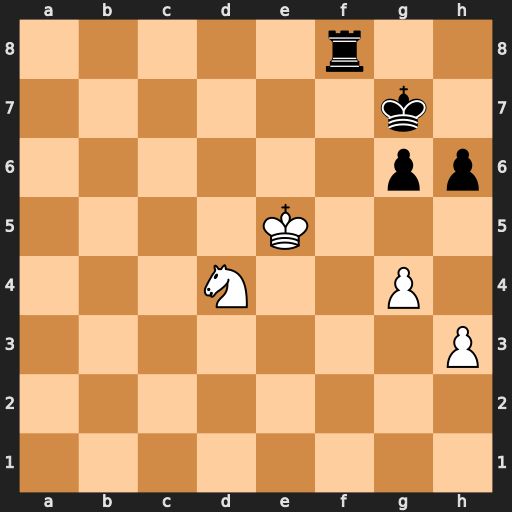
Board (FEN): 5r2/6k1/6pp/4K3/3N2P1/7P/8/8
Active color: w
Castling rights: -
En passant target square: -
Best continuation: Ne6+ Kf7 Nxf8 Kxf8 Kf6 g5 Kg6